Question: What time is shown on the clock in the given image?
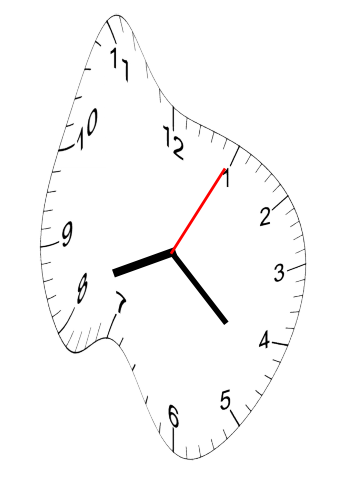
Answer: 08:22:05